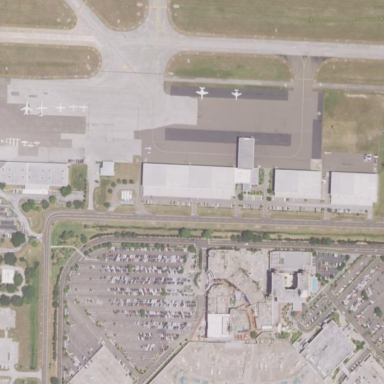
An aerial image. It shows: Paved apron at the airport.